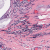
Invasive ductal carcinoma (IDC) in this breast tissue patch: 1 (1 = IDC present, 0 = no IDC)